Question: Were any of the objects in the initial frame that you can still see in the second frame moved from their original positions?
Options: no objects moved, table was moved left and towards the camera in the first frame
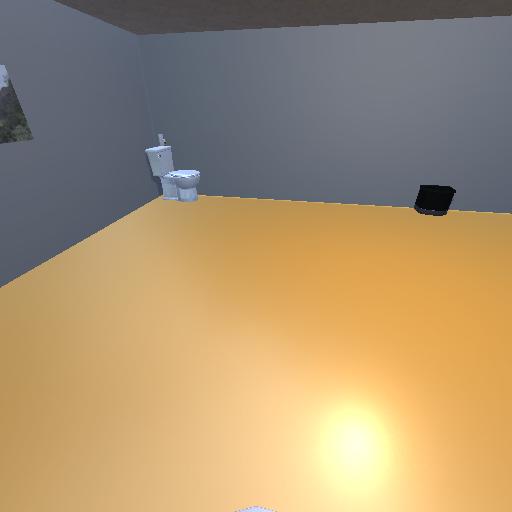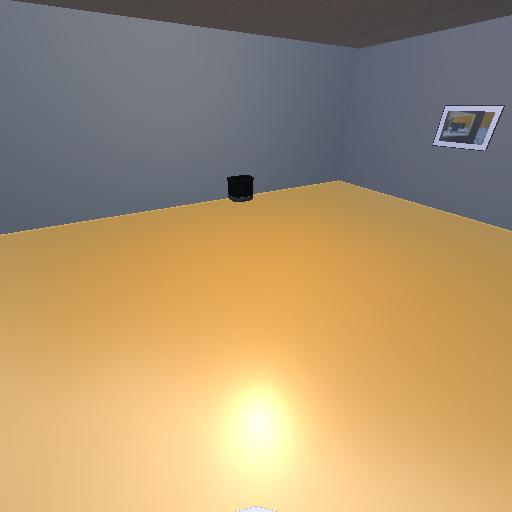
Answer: no objects moved